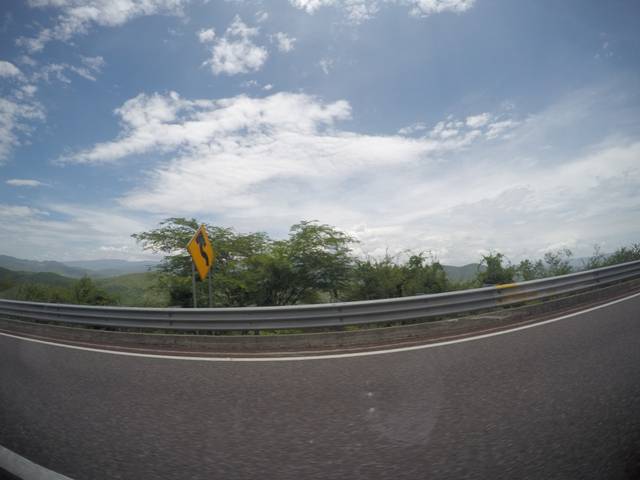
Region: Mexico
Coordinates: 17.69, -99.505